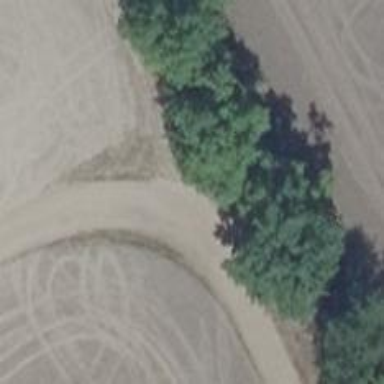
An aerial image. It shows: Sandy track with grade3 tracktype.